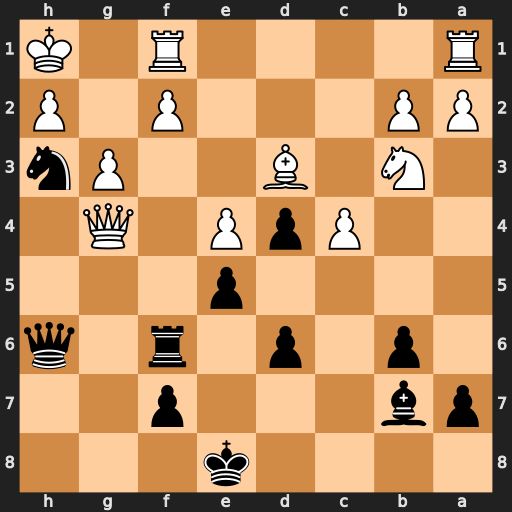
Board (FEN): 4k3/pb3p2/1p1p1r1q/4p3/2PpP1Q1/1N1B2Pn/PP3P1P/R4R1K
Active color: b
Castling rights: -
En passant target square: -
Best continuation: Nxf2+ Rxf2 Rxf2